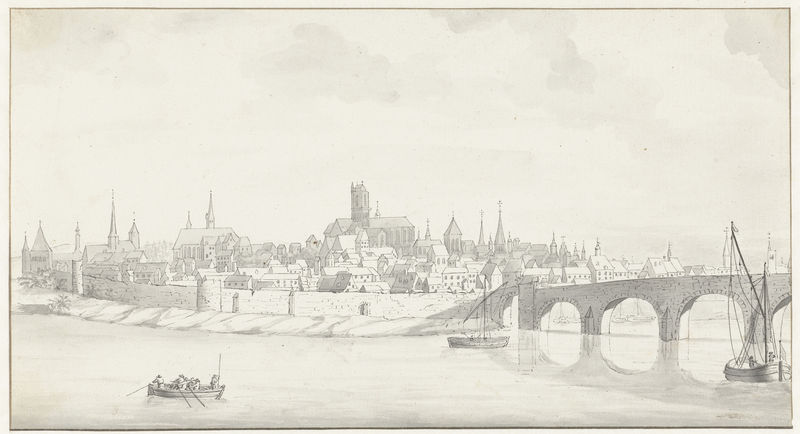
Titel: Gezicht op de stad Nevers
Künstler: Jan van (I) Call
Standort: Amsterdam
Institution: Rijksmuseum
Schlagwörter: ciel, fleuve, eau, ville, esquisse, eglise, fusain, pont, crayon, barque, bateau, muraille